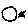
Label: moon